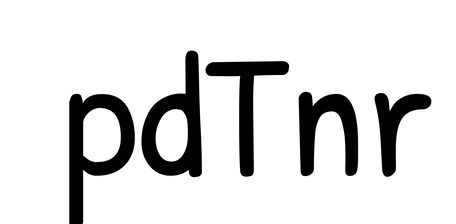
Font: PatrickHand-Regular